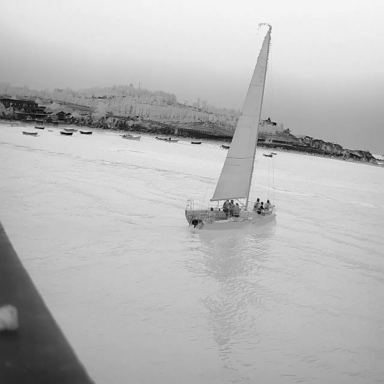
There are 13 objects shown in the infrared image, including a sailboat, and 12 bulk_carriers.